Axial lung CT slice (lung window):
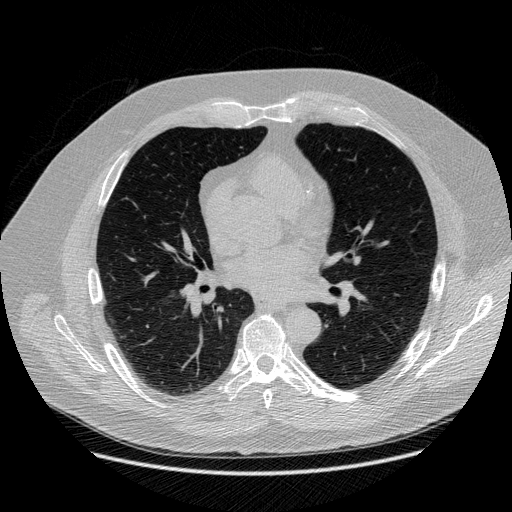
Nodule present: no